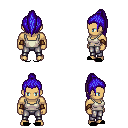
a pixel art fantasy rpg character, male body template, human, tanned skin, white pirate shirt, metal pants, blue long topknot hairstyle, leather bracers, black slippers, four views (front, back, left, right), 2x2 character sprite sheet, small pixel art, hard edges, no anti-aliasing